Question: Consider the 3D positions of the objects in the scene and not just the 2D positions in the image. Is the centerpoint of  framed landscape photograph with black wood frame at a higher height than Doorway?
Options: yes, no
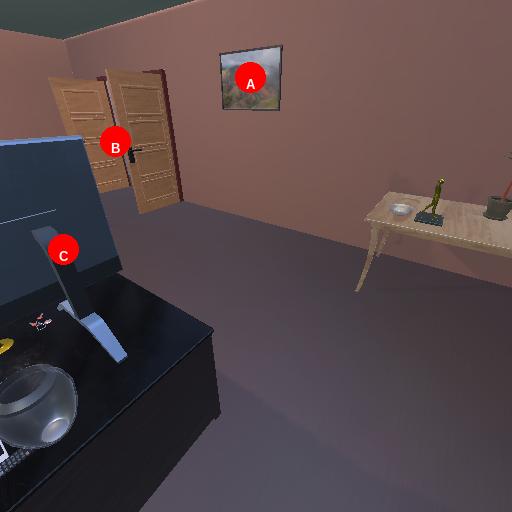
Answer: yes